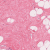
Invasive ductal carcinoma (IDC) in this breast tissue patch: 0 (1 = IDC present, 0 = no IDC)